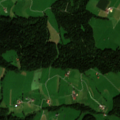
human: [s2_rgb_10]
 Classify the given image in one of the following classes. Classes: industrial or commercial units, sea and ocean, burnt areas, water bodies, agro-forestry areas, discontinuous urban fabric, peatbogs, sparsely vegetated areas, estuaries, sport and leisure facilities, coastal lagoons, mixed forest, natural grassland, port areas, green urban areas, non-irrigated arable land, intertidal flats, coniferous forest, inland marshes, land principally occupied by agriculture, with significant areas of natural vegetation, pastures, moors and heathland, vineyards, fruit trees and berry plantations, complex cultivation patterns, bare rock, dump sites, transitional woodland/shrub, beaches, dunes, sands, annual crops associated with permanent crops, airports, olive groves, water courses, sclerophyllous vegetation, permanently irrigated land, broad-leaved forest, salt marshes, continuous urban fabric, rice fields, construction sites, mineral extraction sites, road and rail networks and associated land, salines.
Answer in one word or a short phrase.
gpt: pastures, complex cultivation patterns, coniferous forest, mixed forest